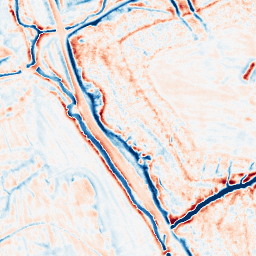
Category: edge_preserving
Decomposition family: bilateral
Decomposition parameters: d: 15
sigma_color: 100
sigma_space: 150
Upsampling method: bspline
Upsampling parameters: scale: 2
Upsampling scale: 2